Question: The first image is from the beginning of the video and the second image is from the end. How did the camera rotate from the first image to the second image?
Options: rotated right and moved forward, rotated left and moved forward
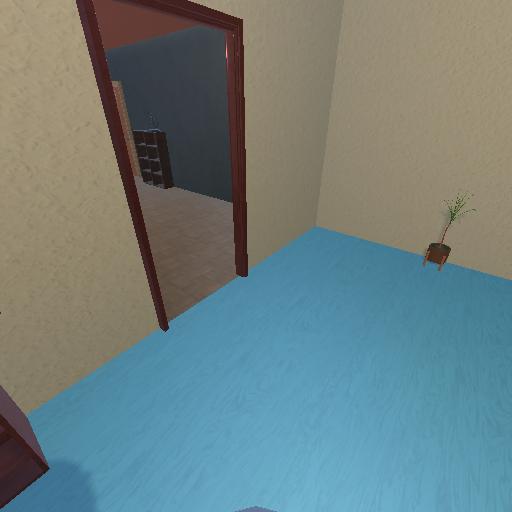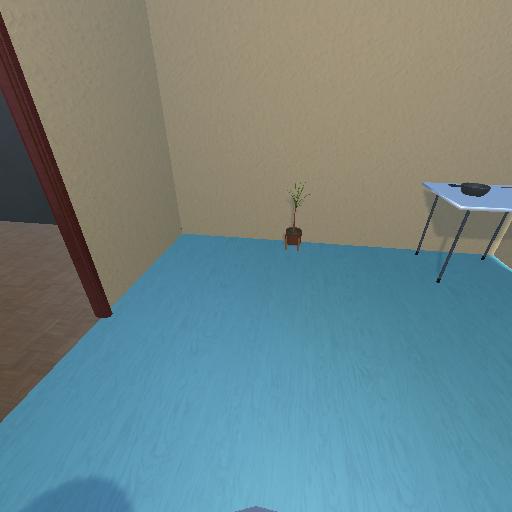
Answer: rotated right and moved forward